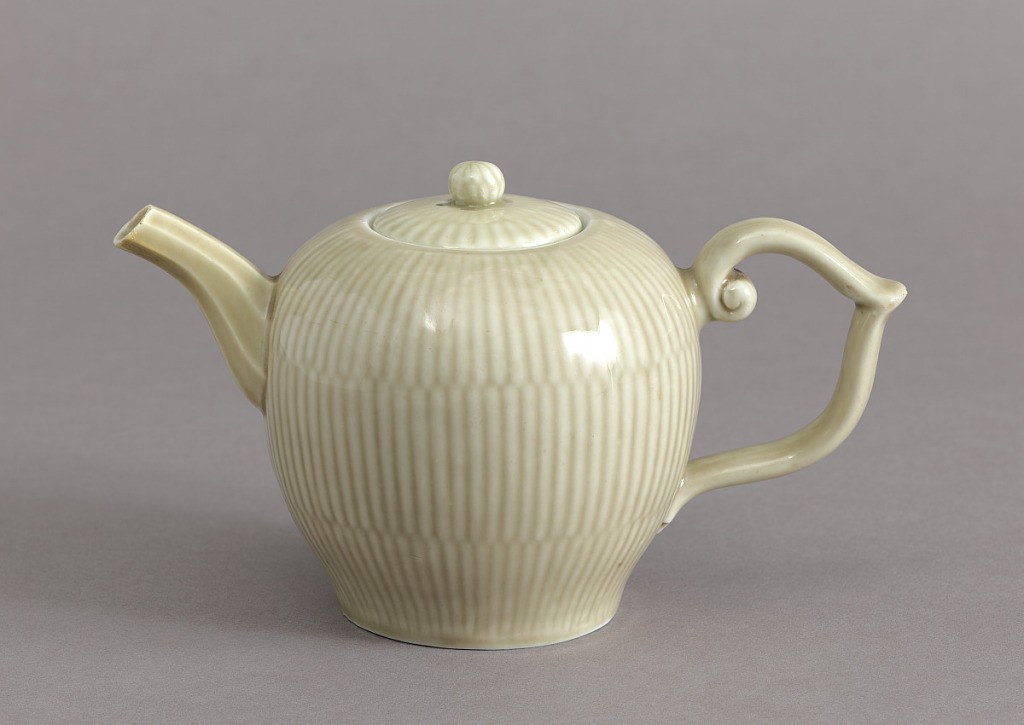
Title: Teapot with Dark Celadon Glaze
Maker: Meissen Porcelain Manufactory, German, active from 1710 to the present
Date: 1730–1735
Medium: hard paste porcelain, vitreous enamel
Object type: teapot
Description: Celadon-glazed teapot molded with broken reeding pattern and with strapwork handle